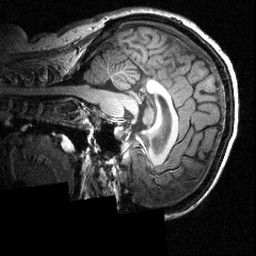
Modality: T1w
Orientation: sagittal
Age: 26
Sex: female
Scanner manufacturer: siemens
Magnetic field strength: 3.951 T
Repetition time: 1.5 s
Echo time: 0.00335 s